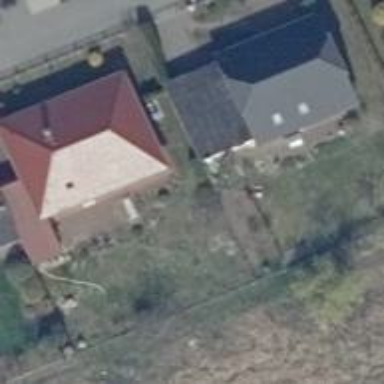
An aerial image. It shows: Detached building.